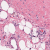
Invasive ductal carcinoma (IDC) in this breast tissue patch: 0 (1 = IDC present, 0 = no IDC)